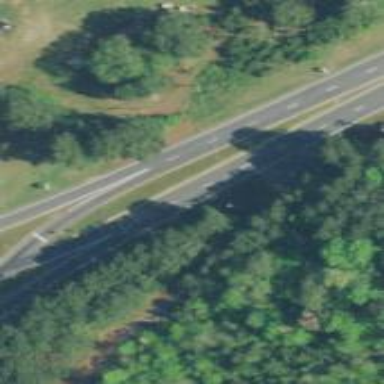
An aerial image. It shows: Asphalt road designated as trunk highway.